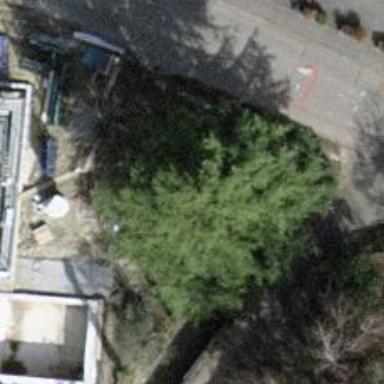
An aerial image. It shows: Evergreen tree with needle-leaved leaves.